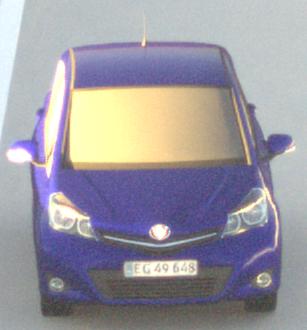
Make: Toyota
Model: Yaris 1.0
Detailed model: Yaris (XP9)
Model produced from: 2009/01
Model produced until: 2010/10
Doors: 3
Color: blue
Road condition: dry road
Daytime: sunrise or sunset
Contrast: low contrast